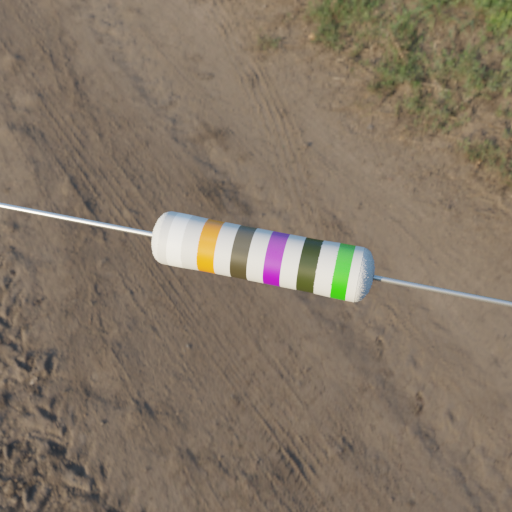
Resistor colour bands (in order): white, orange, black, violet, black, green